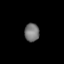
Tissue: lung
Cell type: Epithelial cells
Senescence score: 0.243
Nuclear area (px): 264
Mean DAPI intensity: 118.08